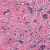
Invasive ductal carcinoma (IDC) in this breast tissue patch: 1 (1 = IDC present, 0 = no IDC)